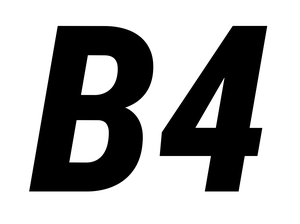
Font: Roboto-Italic_Condensed_ExtraBold_Italic